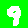
Digit: 9